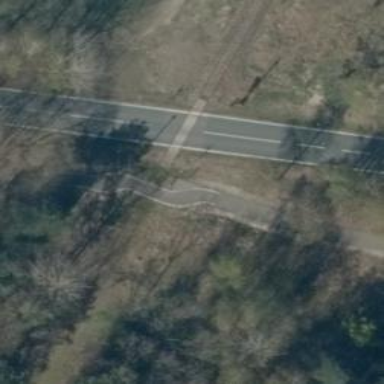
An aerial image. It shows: Railway crossing.